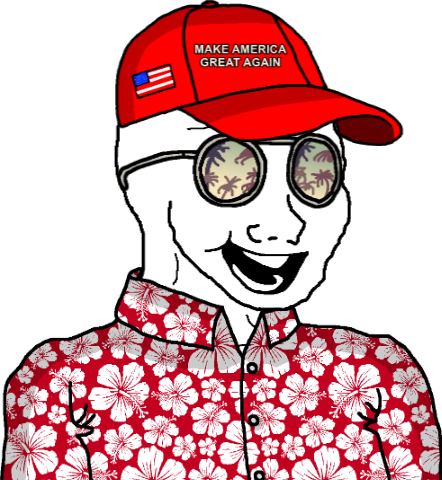
Label: 5_Bloomer